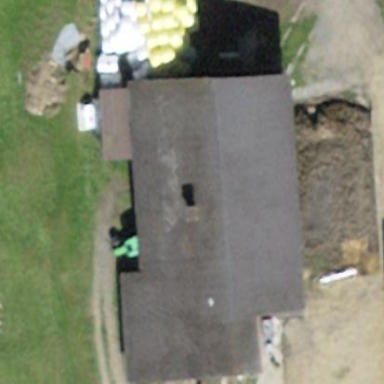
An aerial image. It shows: Building with tile roof.